Interaction volume radius: 5 \u00c5
Interaction volume height: 15 \u00c5
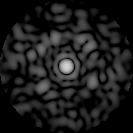
Disorder parameter: 0.8097